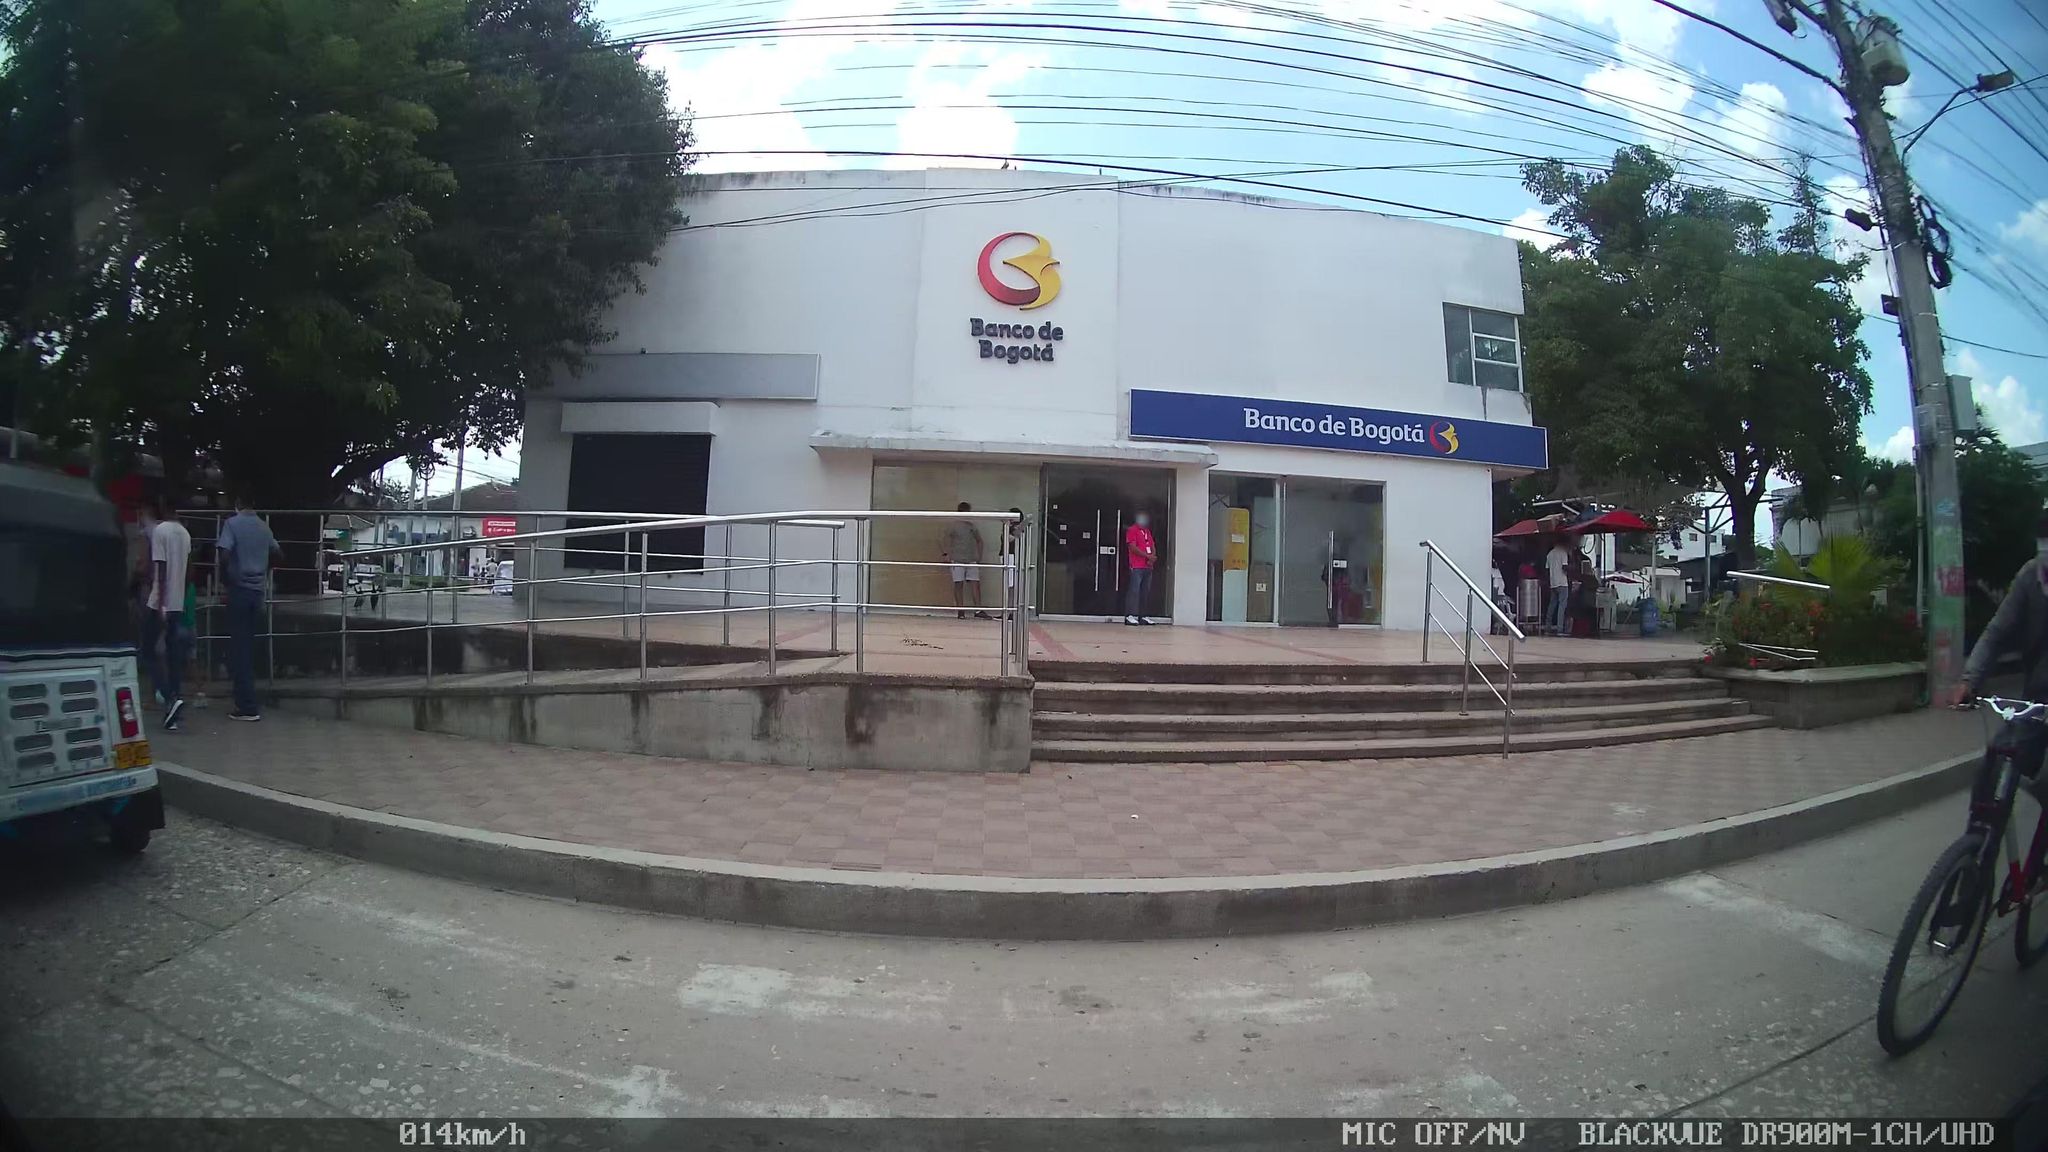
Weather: clear
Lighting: day
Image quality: good
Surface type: walking surface
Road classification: secondary
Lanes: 2.0
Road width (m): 8.0
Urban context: dense urban cluster
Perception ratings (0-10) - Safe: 0.37, Lively: 3.02, Beautiful: 3.46, Boring: 1.1, Depressing: 8.83, Wealthy: 2.36